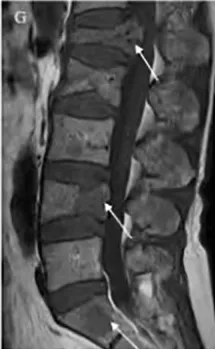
High signal on T2-weighted imaging.
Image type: radiology (mri)